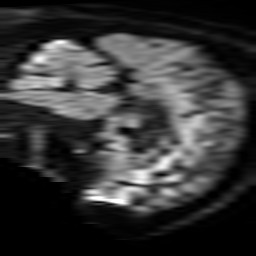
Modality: TRACE
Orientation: sagittal
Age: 71
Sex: male
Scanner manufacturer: philips
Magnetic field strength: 3 T
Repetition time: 3.753 s
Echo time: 0.06011 s